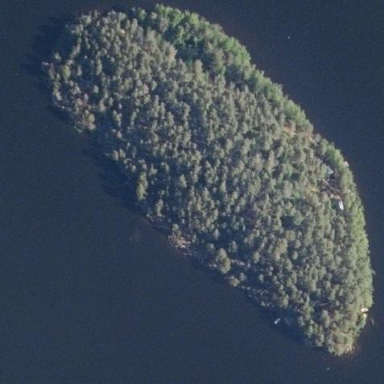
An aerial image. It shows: Islet.